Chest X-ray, PA view. Patient: 23 years old, sex M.
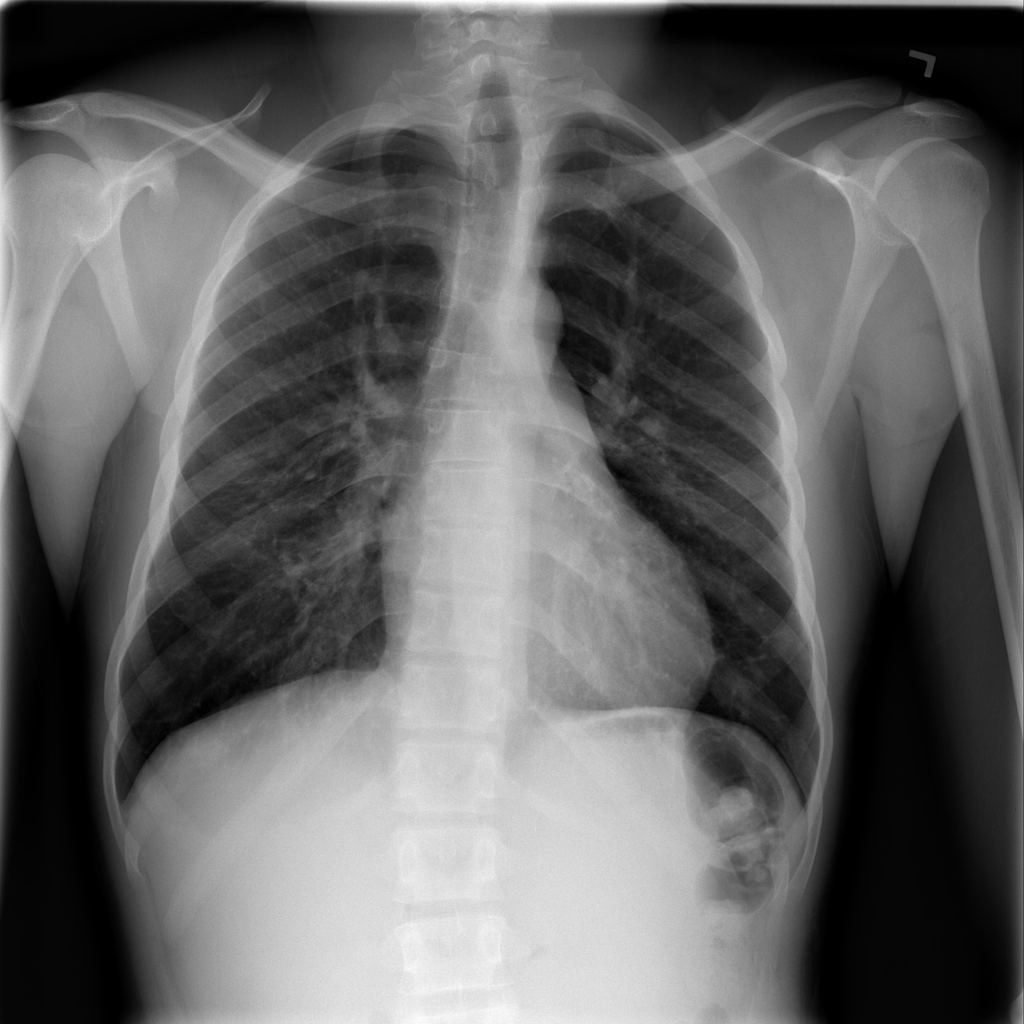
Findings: No Finding